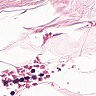
Metastatic tissue present: no